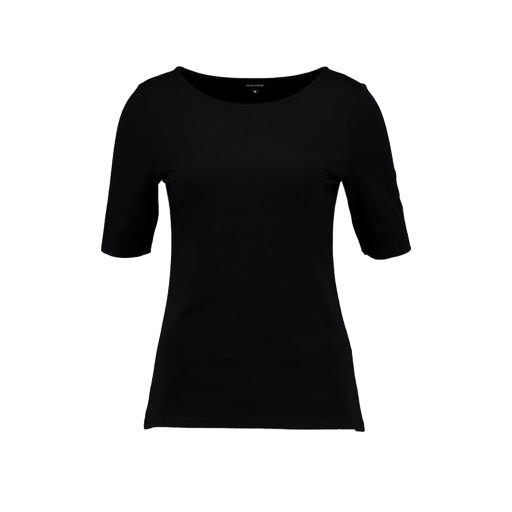
black petite boat-neck t-shirt only macy, black elbow-sleeve top only macy, black elbow-sleeve boat-neck top only macy, white background